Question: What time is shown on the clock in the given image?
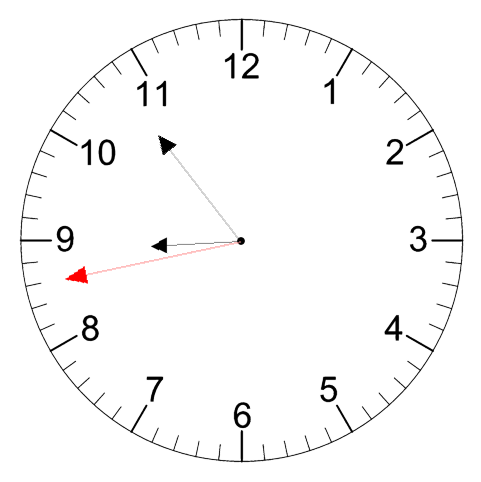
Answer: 08:53:43